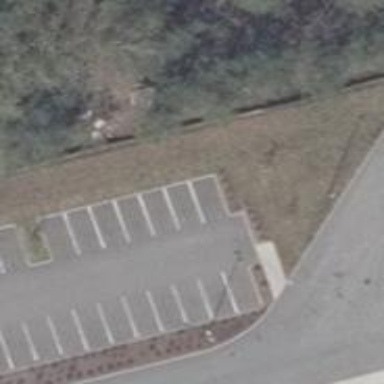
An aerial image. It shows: Parking aisle designated as service road.